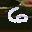
Label: 6